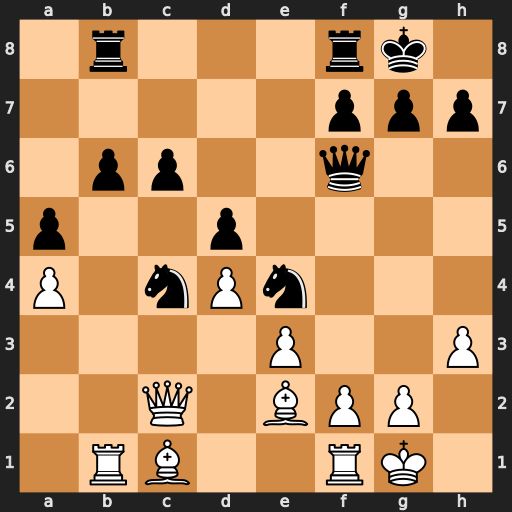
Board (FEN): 1r3rk1/5ppp/1pp2q2/p2p4/P1nPn3/4P2P/2Q1BPP1/1RB2RK1
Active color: w
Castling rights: -
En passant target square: -
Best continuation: Bxc4 dxc4 Qxe4